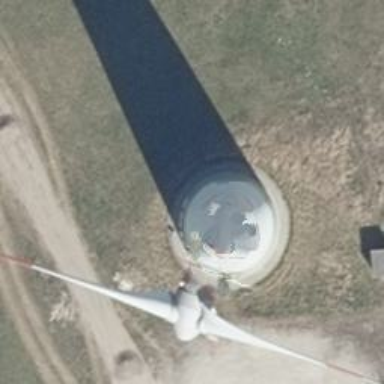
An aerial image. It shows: Wind generator using wind turbines of horizontal axis.